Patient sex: M
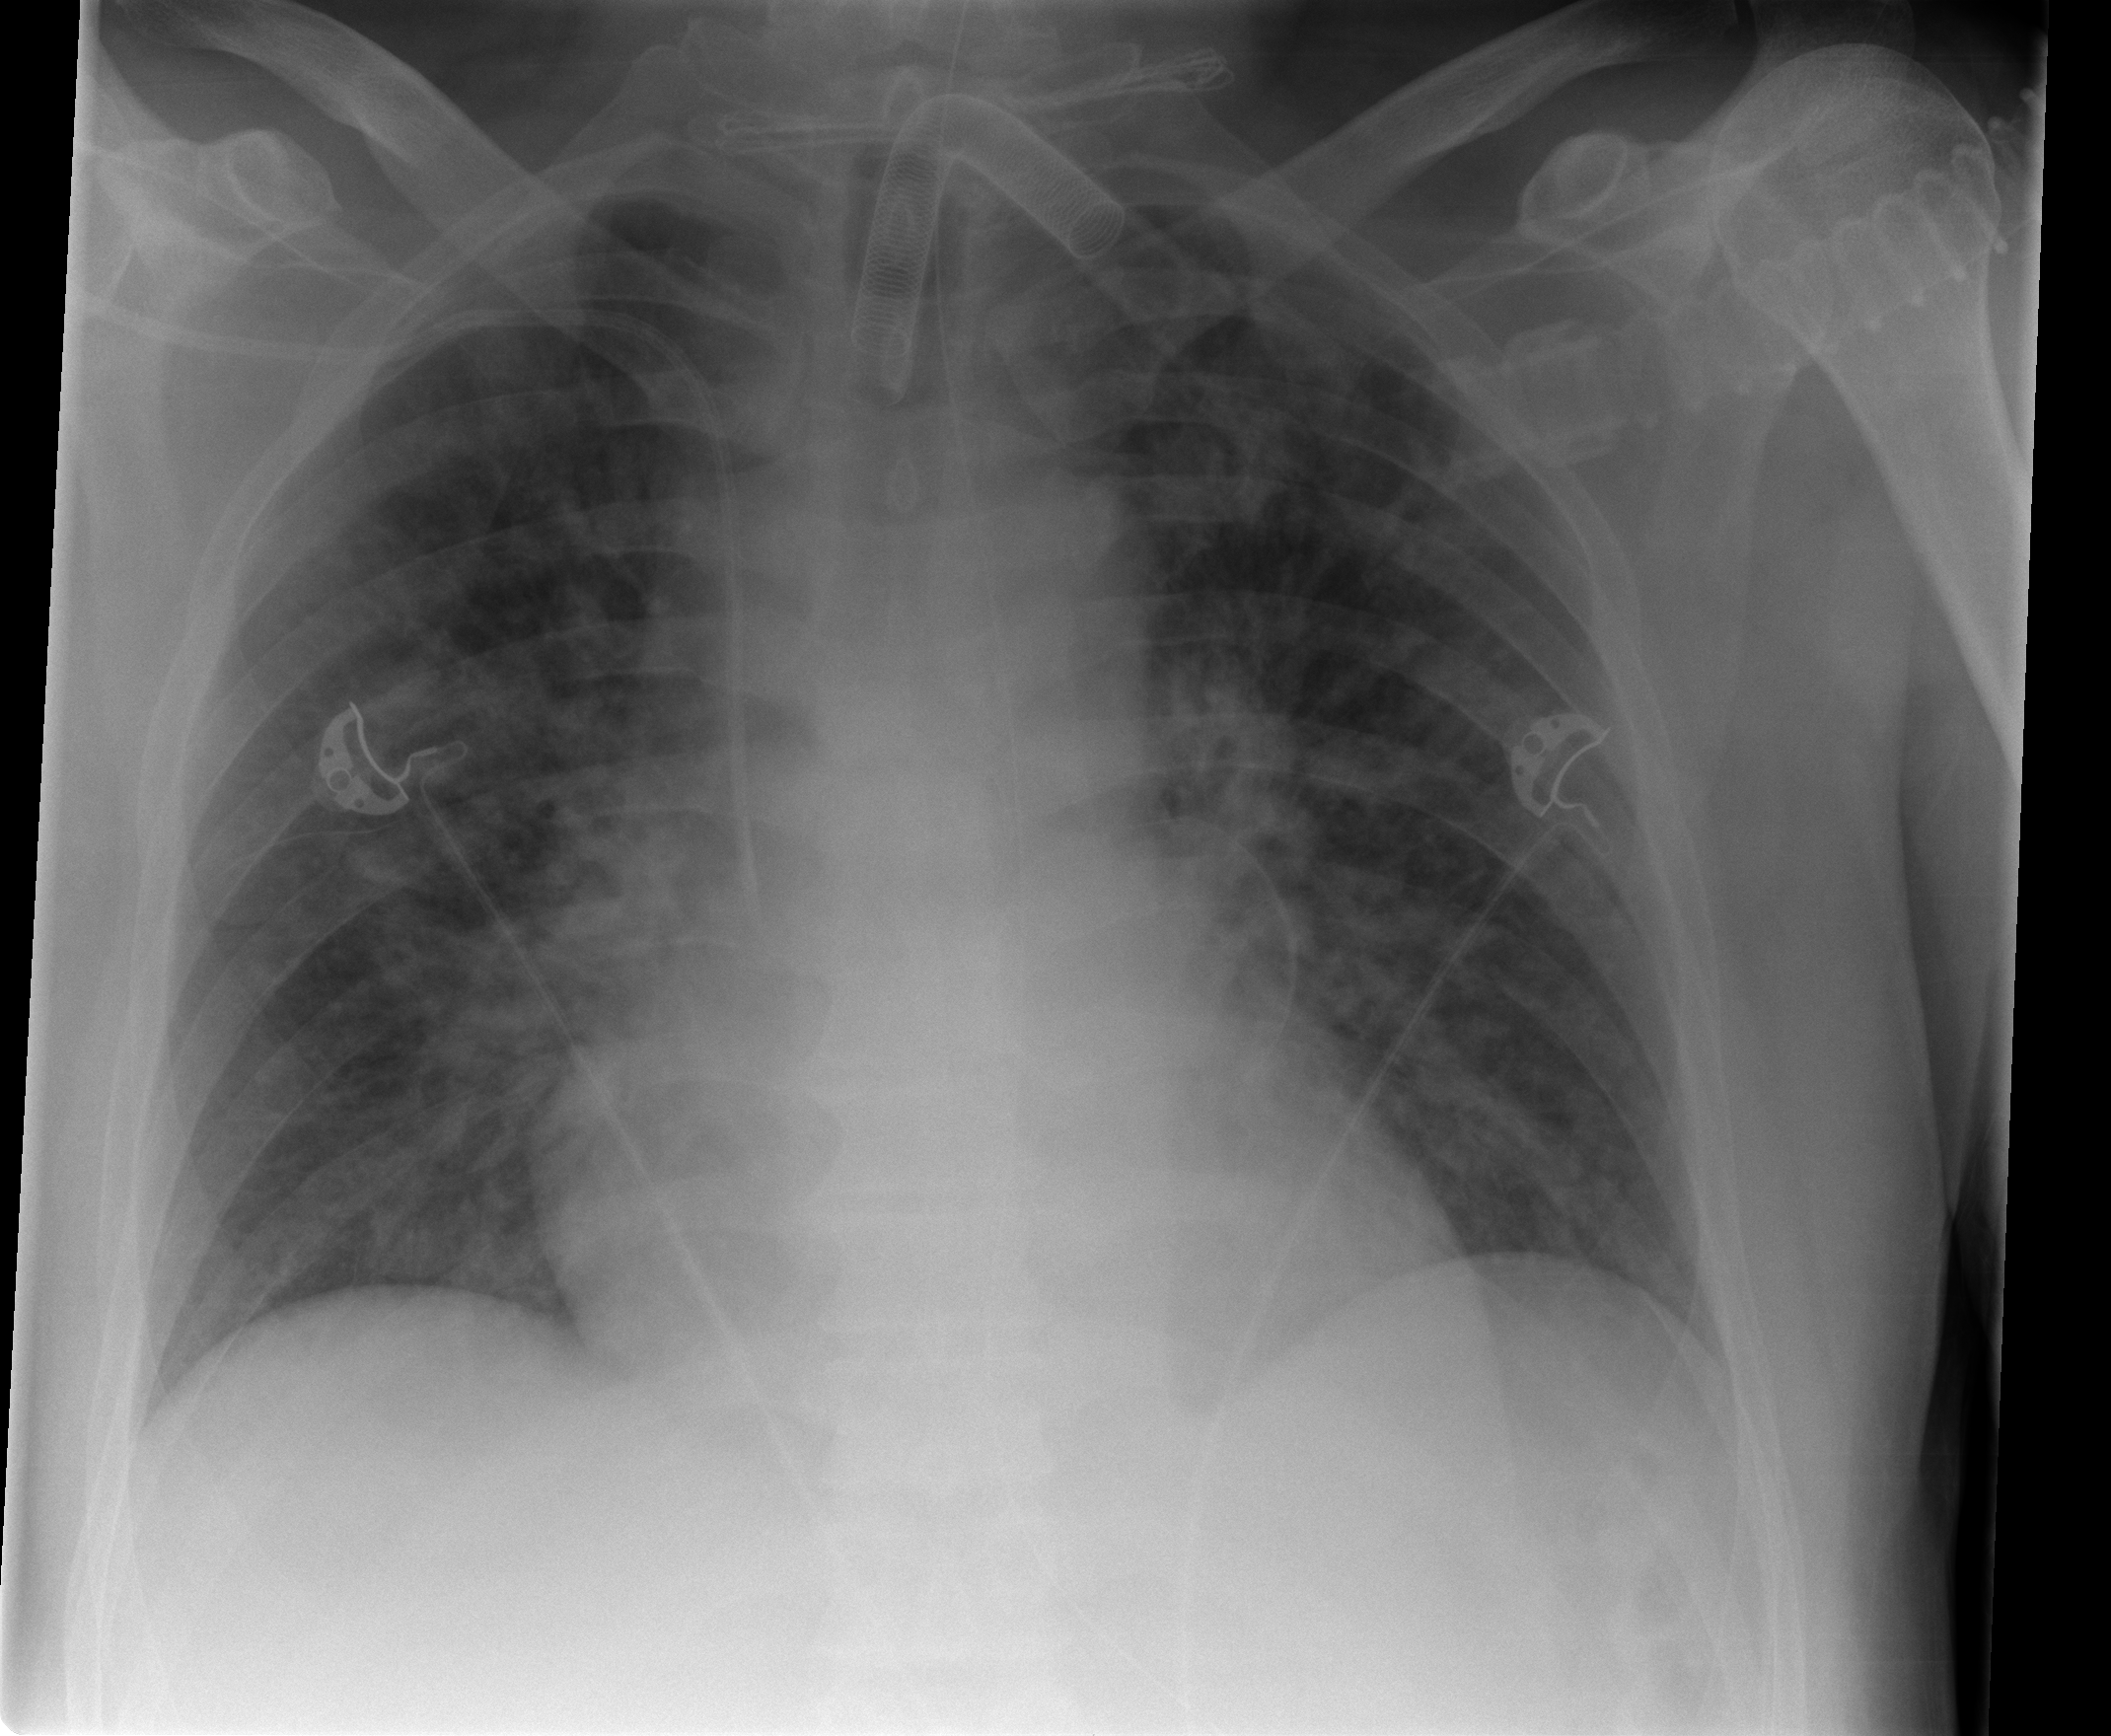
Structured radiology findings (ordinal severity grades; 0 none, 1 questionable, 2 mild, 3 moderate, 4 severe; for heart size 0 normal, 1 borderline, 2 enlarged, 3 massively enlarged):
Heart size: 1
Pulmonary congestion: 2
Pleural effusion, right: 0
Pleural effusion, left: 0
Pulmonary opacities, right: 2
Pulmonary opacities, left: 2
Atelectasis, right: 2
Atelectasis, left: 3